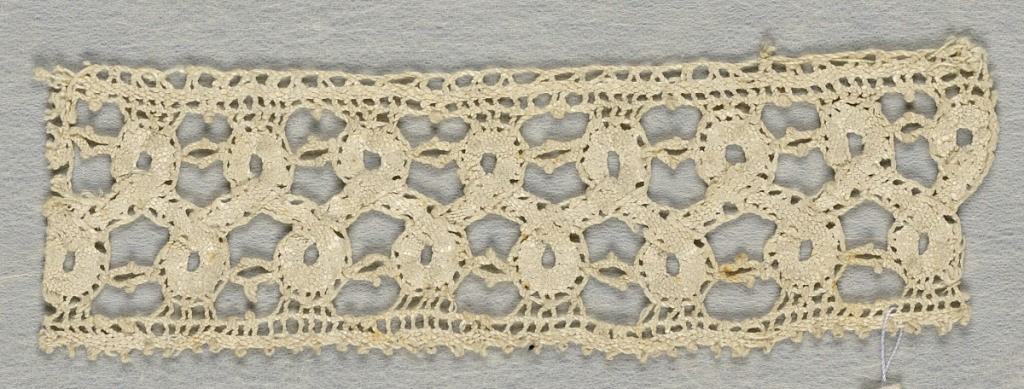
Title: Fragment
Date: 18th century
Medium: linen Technique: bobbin lace, continuous tape with bars added
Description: Scrolling tape pattern.